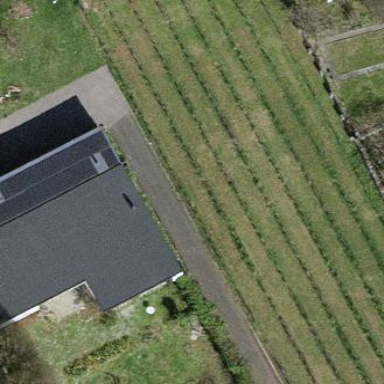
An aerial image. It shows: Vineyard.